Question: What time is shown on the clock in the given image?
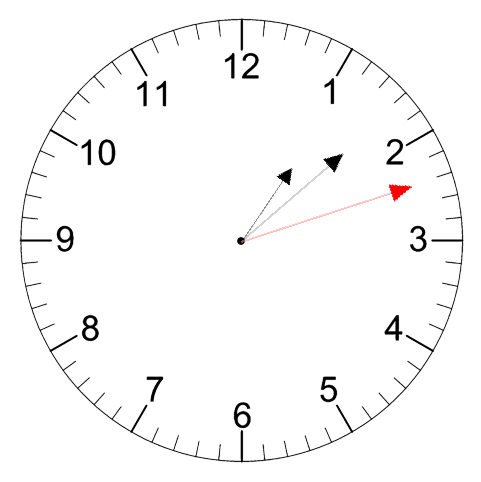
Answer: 01:08:12